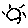
Label: sun